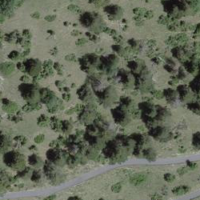
EUNIS habitat code: 32
Species observed at this site:
Hippocrepis comosa
Odontites luteus